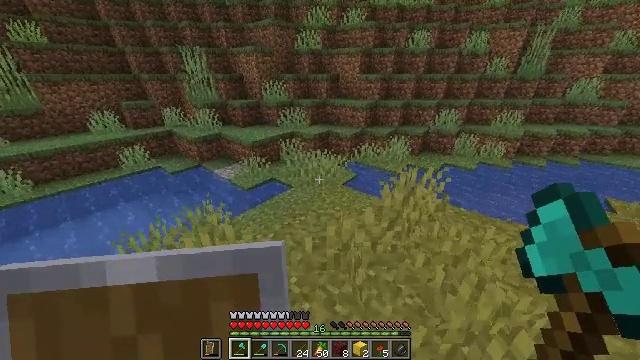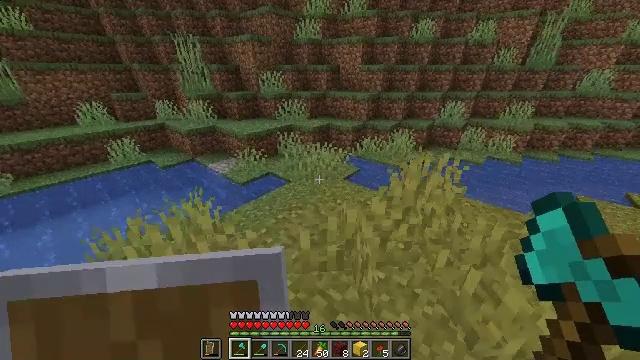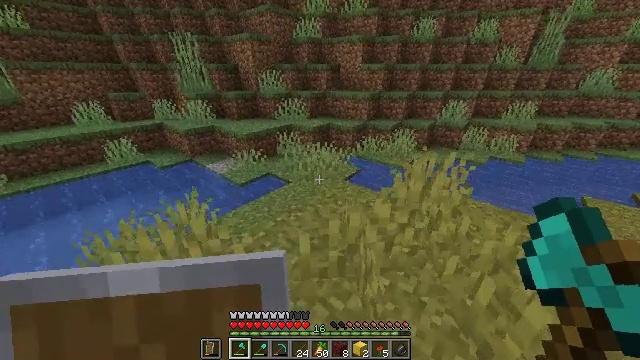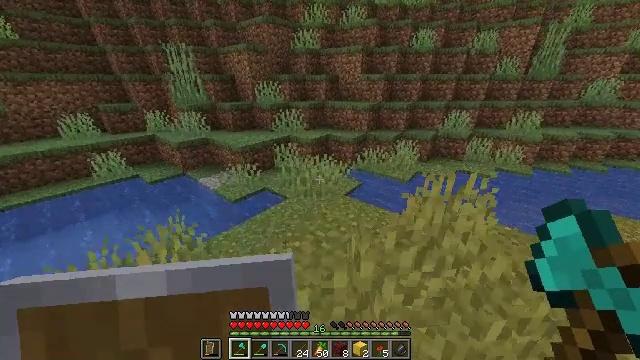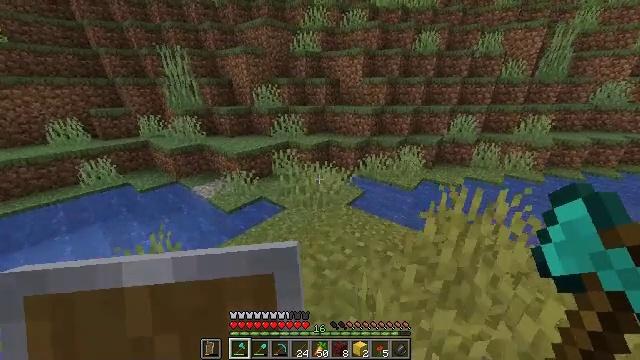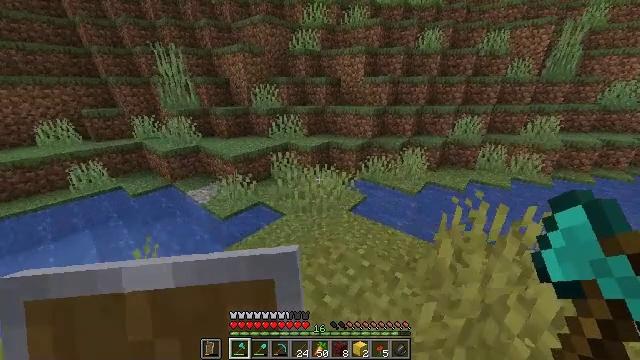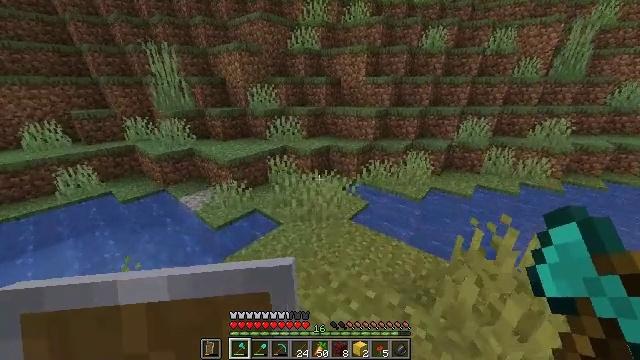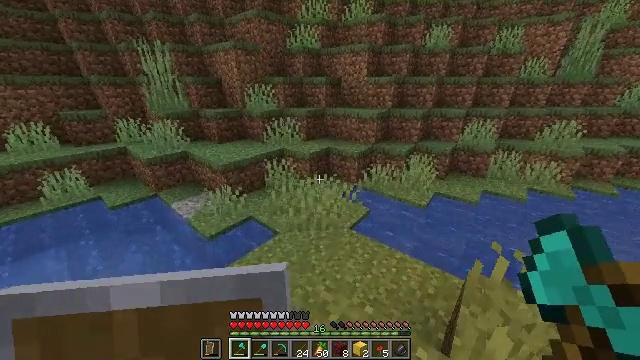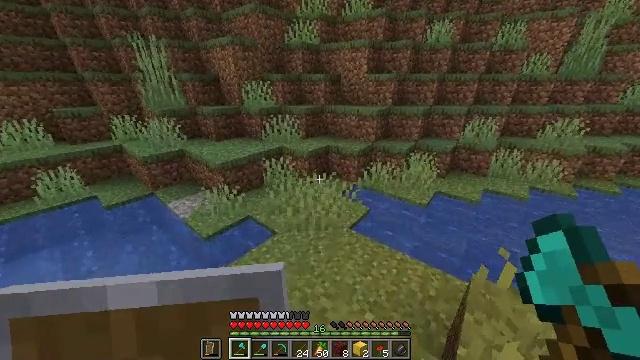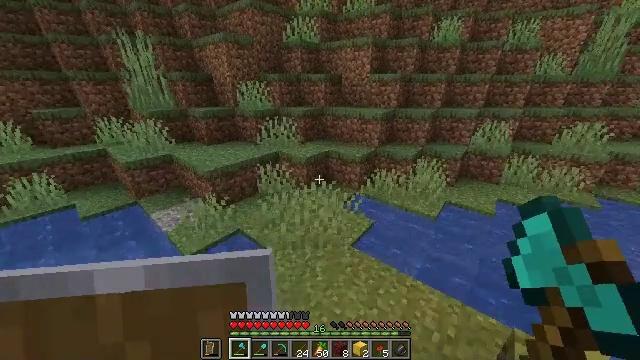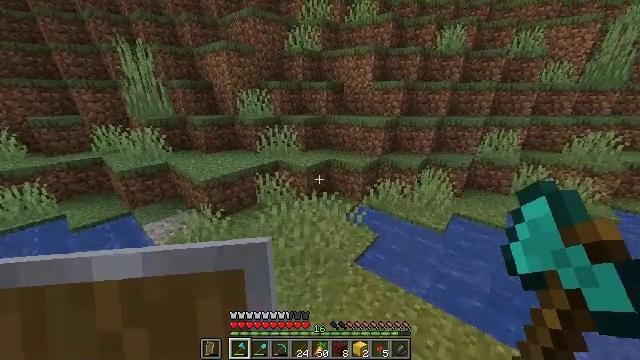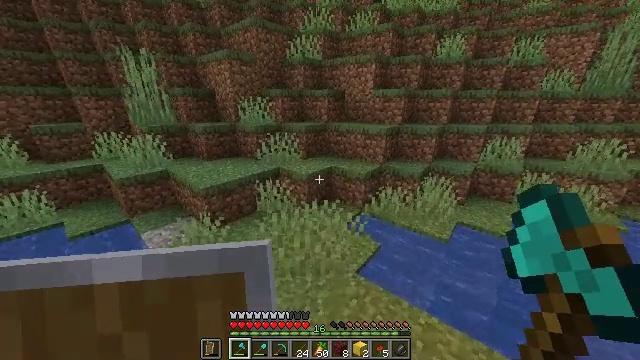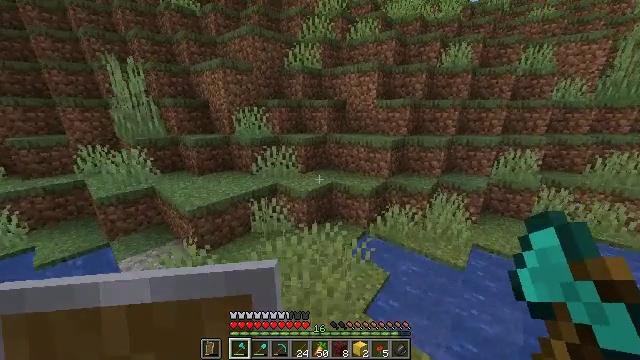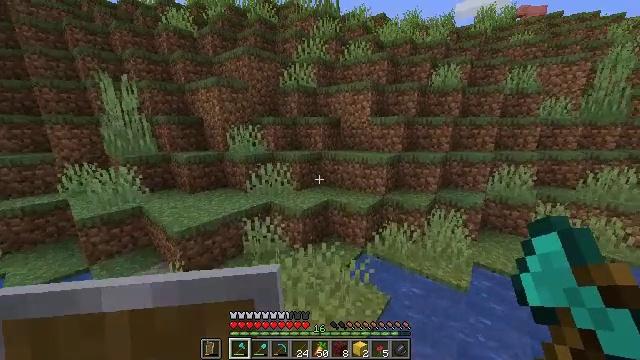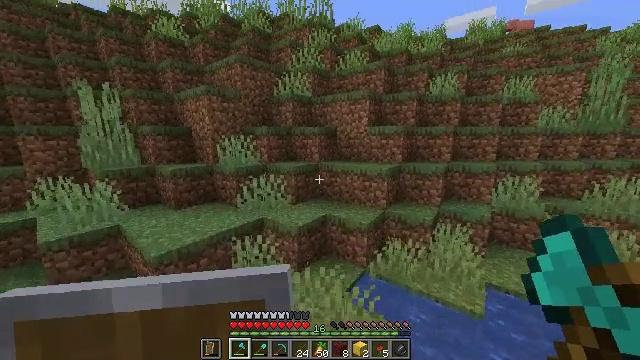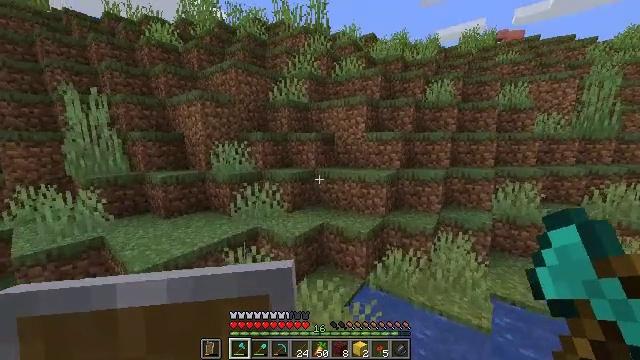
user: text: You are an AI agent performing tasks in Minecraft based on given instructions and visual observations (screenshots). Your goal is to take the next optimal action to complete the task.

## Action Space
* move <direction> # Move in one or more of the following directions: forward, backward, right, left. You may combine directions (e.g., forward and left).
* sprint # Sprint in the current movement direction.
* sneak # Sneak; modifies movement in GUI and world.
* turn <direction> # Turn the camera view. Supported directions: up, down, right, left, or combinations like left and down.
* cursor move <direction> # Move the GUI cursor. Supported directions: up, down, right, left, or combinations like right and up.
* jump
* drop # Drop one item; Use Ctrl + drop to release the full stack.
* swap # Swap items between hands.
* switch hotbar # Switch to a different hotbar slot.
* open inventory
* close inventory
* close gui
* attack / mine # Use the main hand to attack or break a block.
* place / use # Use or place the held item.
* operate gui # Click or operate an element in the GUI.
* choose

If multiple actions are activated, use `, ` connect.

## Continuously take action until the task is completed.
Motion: motion action
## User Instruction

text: Drop a carrot.
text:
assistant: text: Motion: move forward, sprint
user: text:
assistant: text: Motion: move forward, sprint
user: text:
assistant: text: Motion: move forward, sprint, turn up
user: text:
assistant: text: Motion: move forward, sprint
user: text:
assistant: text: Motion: move forward, sprint
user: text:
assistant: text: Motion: move forward, sprint
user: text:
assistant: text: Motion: move forward, sprint
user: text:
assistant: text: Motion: move forward, sprint
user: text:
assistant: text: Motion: move forward, sprint
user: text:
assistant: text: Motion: move forward, sprint, turn up
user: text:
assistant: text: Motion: move forward, sprint, turn up
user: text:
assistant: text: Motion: move forward, sprint, turn up
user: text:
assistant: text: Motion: move forward, sprint, turn right and up
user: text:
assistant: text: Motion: move forward, sprint, turn right and up
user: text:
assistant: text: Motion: move forward, sprint, turn right and up
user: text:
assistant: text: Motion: move forward, sprint, turn right and up
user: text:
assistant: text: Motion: move forward, sprint, turn right and up
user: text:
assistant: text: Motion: move forward, sprint, turn right and up
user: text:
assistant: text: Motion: move forward, sprint, turn right and up
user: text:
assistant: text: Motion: move forward, sprint, turn right, jump
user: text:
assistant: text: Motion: move forward, sprint, turn right, jump
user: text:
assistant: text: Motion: move forward, sprint, turn right, jump
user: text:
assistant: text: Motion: move forward, sprint, turn right, jump
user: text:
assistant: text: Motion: move forward, sprint, turn right, jump
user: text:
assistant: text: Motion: move forward, sprint, turn right, jump
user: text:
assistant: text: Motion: move forward, sprint, turn right, jump
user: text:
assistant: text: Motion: move forward, sprint, turn right, jump
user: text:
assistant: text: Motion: move forward, sprint, turn right, jump
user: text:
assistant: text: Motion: move forward, sprint, turn right, jump
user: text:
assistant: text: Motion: move forward, sprint, jump